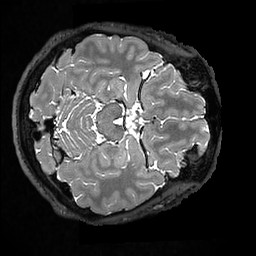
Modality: T2w
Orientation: axial
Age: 22
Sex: male
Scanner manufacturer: ge
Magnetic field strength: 3 T
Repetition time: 3.202 s
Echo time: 0.06643 s